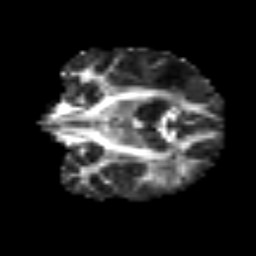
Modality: FA
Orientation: coronal
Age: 69
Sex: male
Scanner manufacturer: siemens
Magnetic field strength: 3 T
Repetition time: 3.2 s
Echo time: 0.081 s